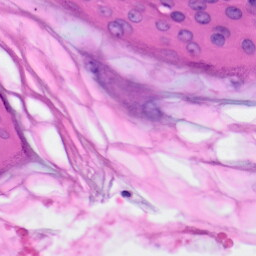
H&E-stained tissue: Skin